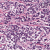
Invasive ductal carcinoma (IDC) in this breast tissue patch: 1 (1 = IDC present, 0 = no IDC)